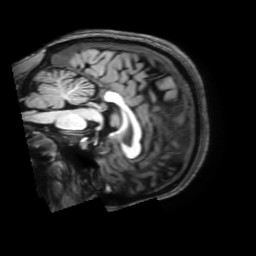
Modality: T1w
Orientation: sagittal
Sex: male
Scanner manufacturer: philips
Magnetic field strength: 3 T
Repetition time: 0.01238 s
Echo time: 0.003481 s